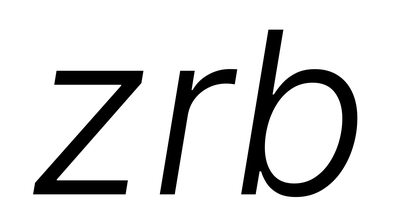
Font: Inter-Italic_Light_Italic